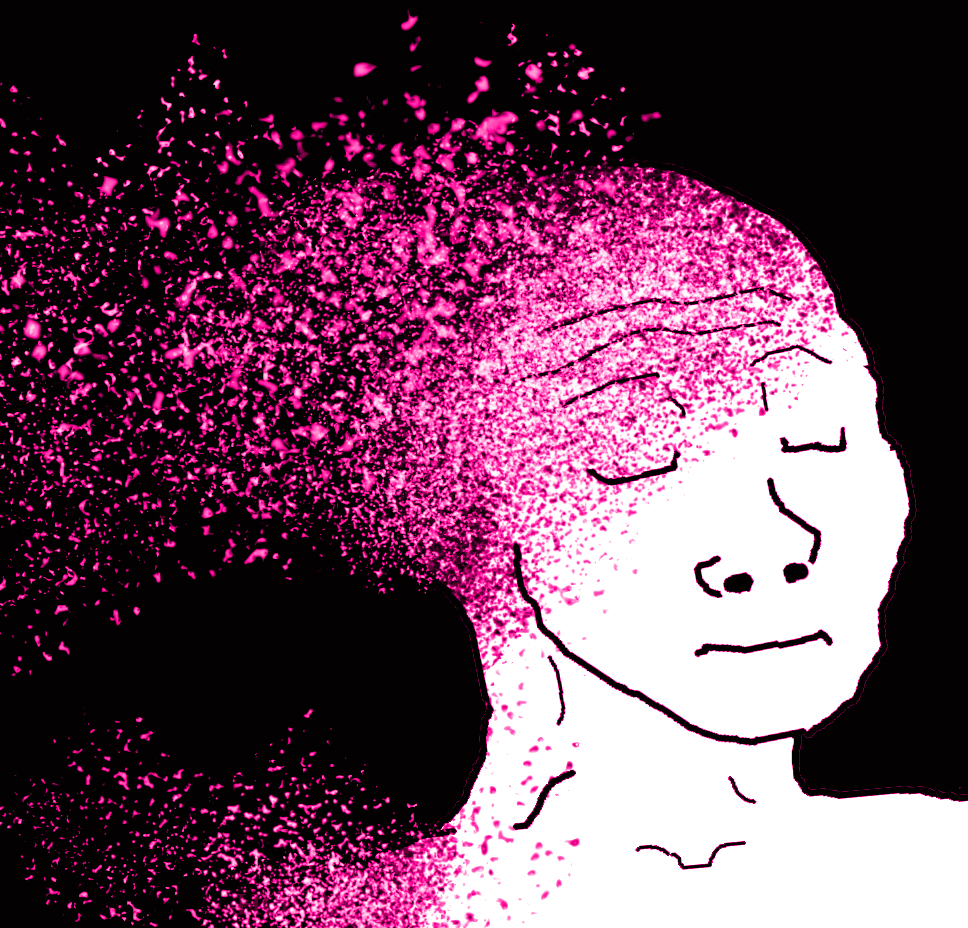
Label: 5_Wojak_with_Background